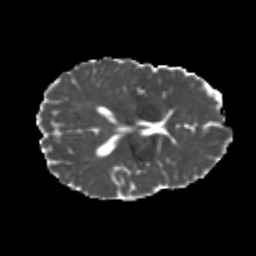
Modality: MD
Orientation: axial
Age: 21
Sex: male
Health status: healthy
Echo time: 0.074 s